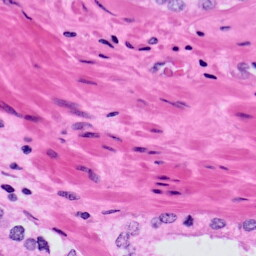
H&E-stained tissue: Prostate